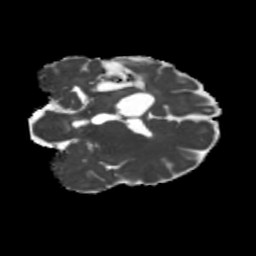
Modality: MD
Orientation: coronal
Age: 42
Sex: male
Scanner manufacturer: siemens
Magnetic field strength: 3 T
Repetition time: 5.25 s
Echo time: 0.08 s